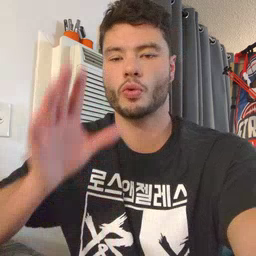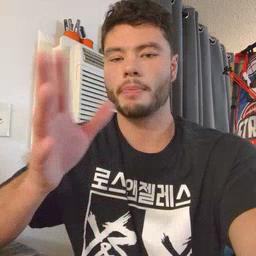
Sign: grandma